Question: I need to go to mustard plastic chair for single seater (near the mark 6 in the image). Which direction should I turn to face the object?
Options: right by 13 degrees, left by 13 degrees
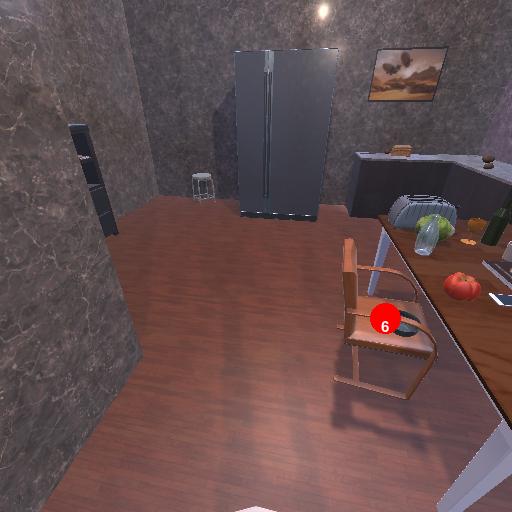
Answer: right by 13 degrees